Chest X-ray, PA view. Patient: 25 years old, sex M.
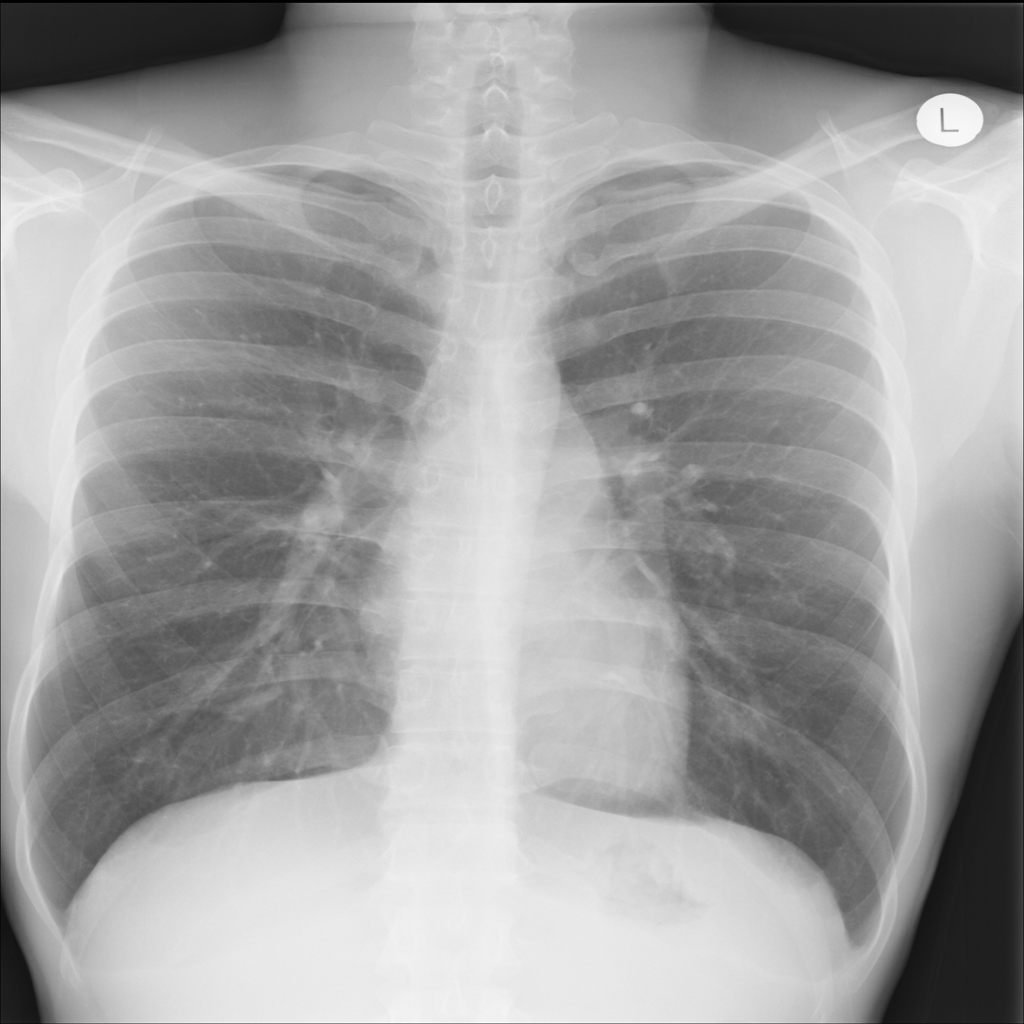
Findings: Nodule, Pleural_Thickening